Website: lowes
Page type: customer-info-address
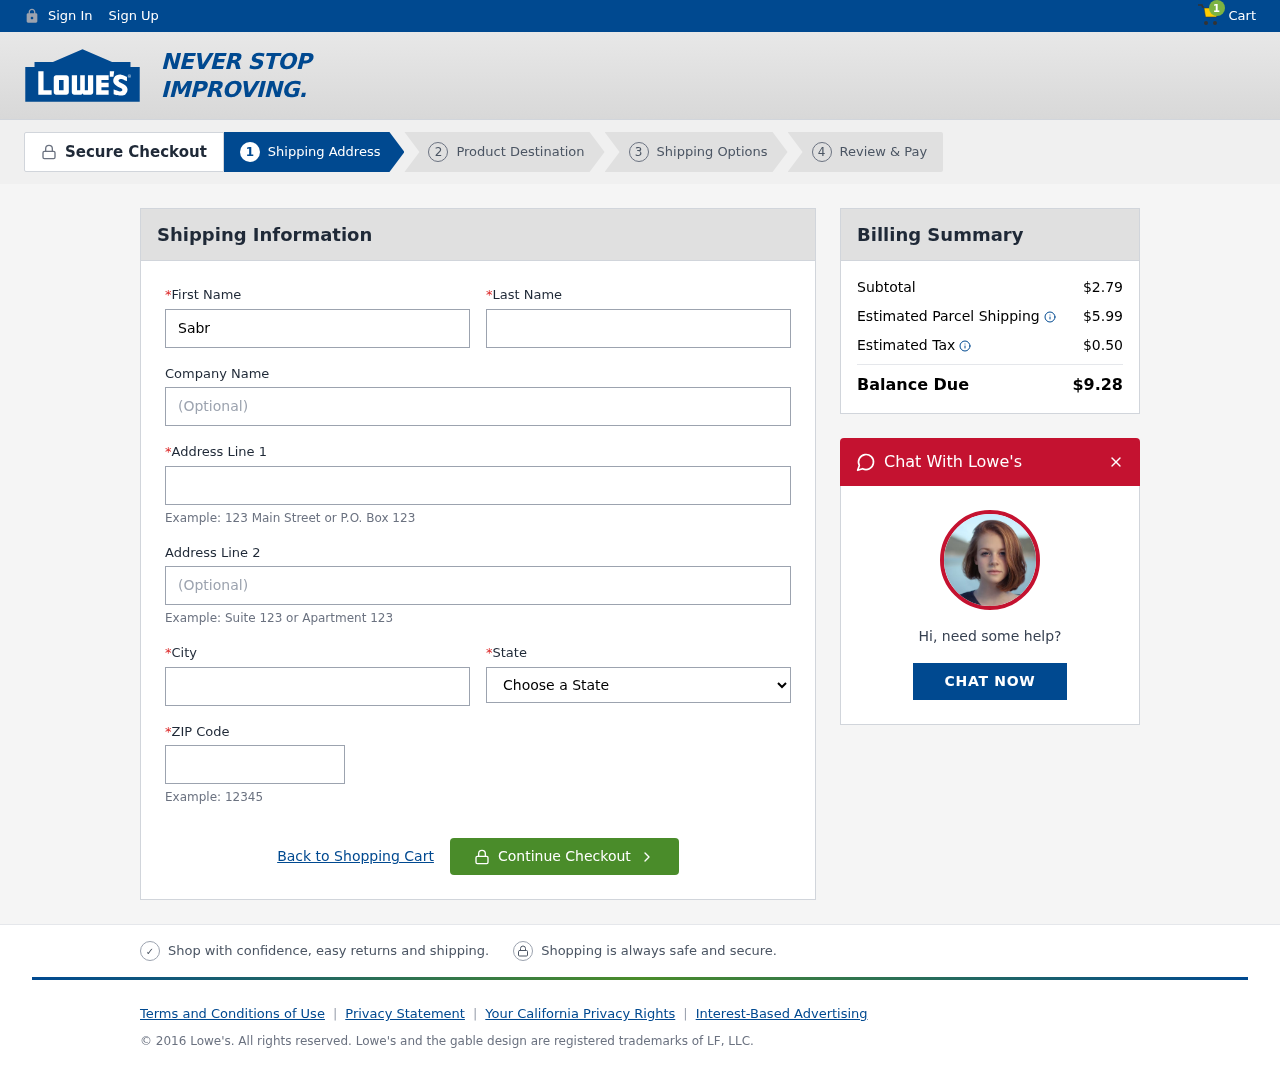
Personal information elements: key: PII_CITY
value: Wigginschester
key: PII_FIRSTNAME
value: Sabrina
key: PII_LASTNAME
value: Sandoval
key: PII_POSTCODE
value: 97085
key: PII_STATE
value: Vermont
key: PII_STREET
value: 82899 James Views
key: PII_STREET2
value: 44207 Fitzpatrick Shoals Suite 618
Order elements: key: ORDER_NUM_ITEMS
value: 1
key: ORDER_SUBTOTAL
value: $2.79
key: ORDER_SHIPPING_COST
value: $5.99
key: ORDER_TAX
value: $0.50
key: ORDER_TOTAL
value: $9.28